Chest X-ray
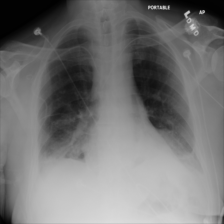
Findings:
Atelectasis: positive
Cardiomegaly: negative
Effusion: positive
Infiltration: positive
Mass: negative
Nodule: negative
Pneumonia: negative
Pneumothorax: negative
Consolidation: negative
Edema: negative
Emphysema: negative
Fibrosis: negative
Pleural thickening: negative
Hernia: negative